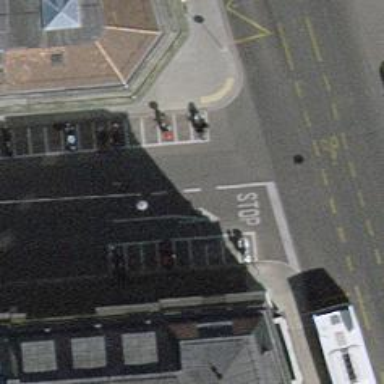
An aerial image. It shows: Motorcycle parking area.